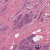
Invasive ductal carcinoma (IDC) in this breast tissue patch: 1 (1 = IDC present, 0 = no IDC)